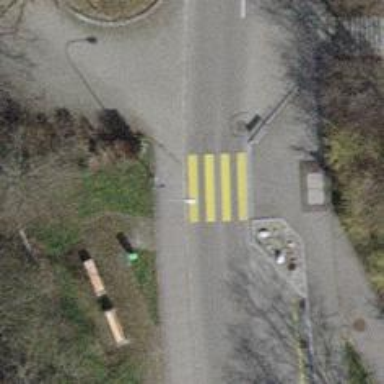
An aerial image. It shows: Kerb barrier.